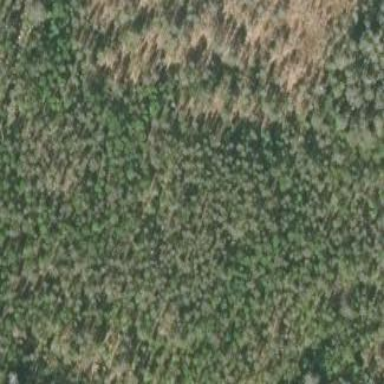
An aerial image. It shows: Needle-leaved woodland.